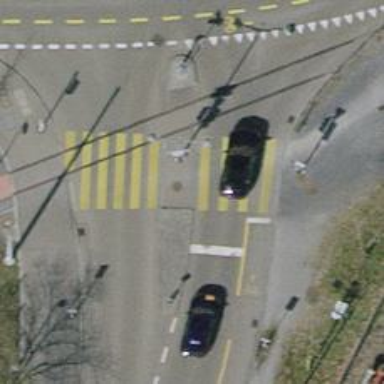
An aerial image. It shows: Footway with asphalt surface and zebra crossing.